Interaction volume radius: 10 \u00c5
Interaction volume height: 15 \u00c5
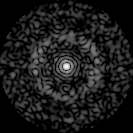
Disorder parameter: 0.8284